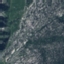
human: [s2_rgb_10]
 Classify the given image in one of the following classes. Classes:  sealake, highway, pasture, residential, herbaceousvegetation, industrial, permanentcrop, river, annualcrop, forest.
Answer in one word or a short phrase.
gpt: HerbaceousVegetation